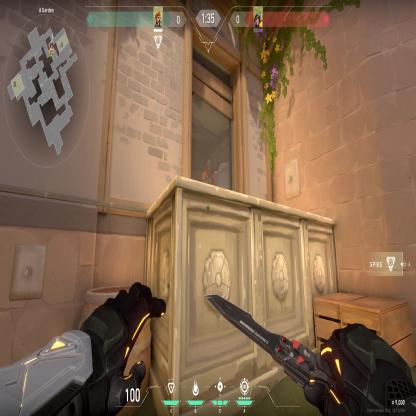
Label: enemy